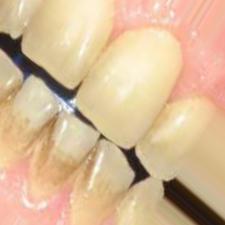
Condition: Tooth Discoloration